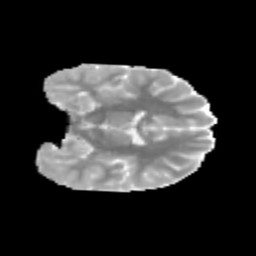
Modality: MD
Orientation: coronal
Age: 11
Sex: male
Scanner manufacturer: siemens
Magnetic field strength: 3 T
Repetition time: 3.8 s
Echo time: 0.07 s